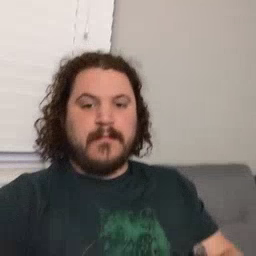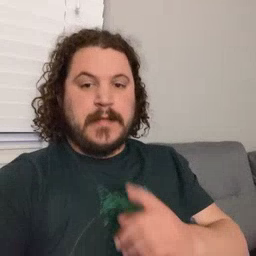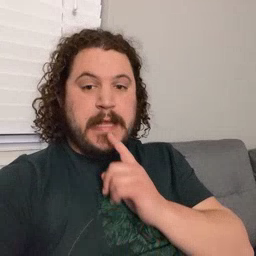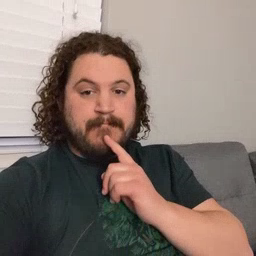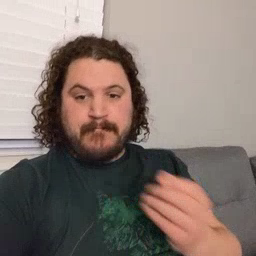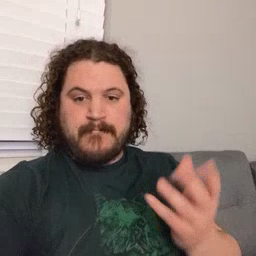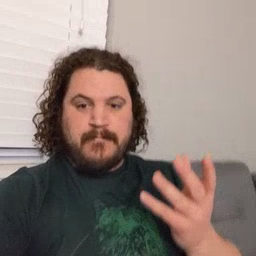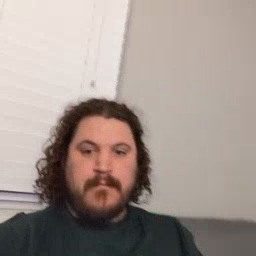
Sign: lamp